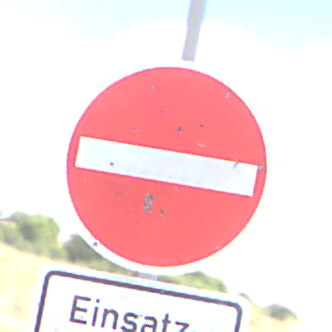
Verkehrszeichen: VerbotDerEinfahrt
Zusatzzeichen unten: BesondereFahrzeugeUndTransportgueter3
Umgebung: Outdoor, Nature
Tageszeit: Midday
Wetter: PartlyCloudy
Licht: Natural
Jahreszeit: NotSpecified
Kontrast: HighContrast